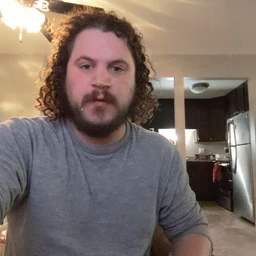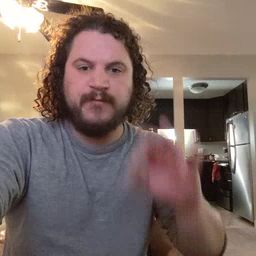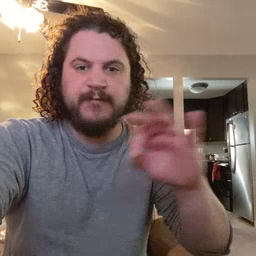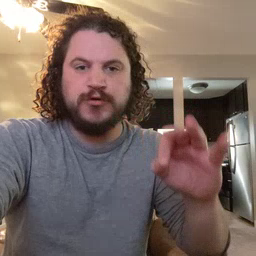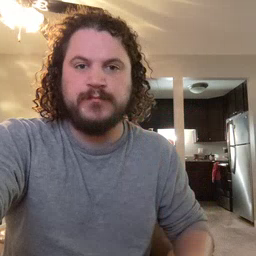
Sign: frenchfries